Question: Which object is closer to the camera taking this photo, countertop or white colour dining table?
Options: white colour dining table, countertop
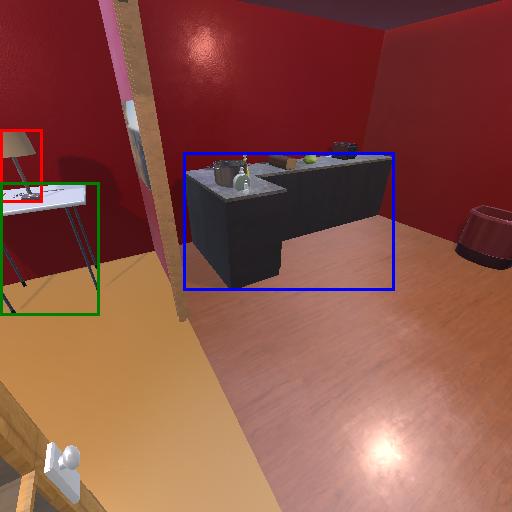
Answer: white colour dining table